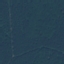
Land use / land cover: Forest